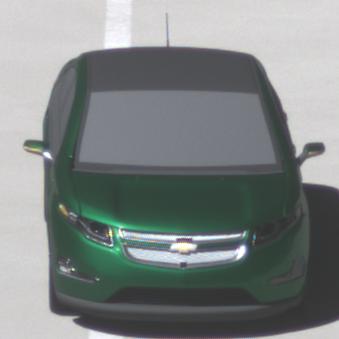
Make: Chevrolet
Model: Volt
Detailed model: Volt
Model produced from: 2011/11
Model produced until: 2014/08
Doors: 5
Color: green
Road condition: dry road
Daytime: midday
Contrast: high contrast